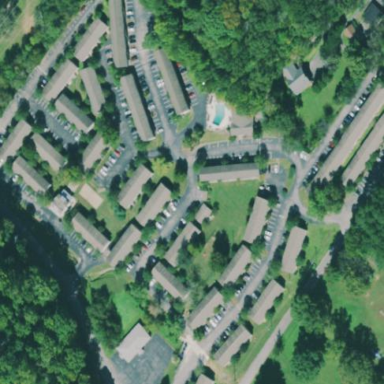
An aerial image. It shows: Residential area with apartments.